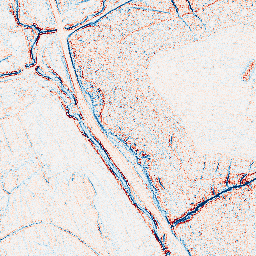
Category: classical
Decomposition family: uniform
Decomposition parameters: size: 3
Upsampling method: sinc_hamming
Upsampling parameters: scale: 4
kernel_size: 16
Upsampling scale: 4